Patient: sex M, age 69
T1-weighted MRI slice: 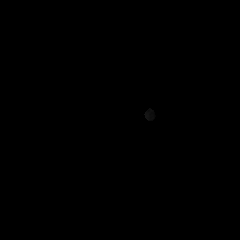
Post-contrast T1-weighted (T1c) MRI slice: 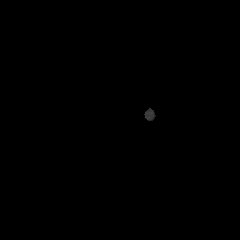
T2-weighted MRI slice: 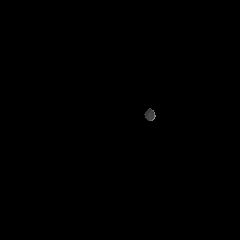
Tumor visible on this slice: no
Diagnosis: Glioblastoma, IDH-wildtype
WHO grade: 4